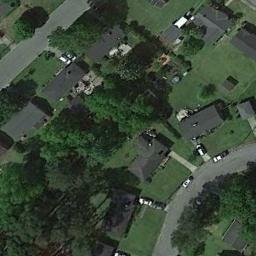
Label: residential